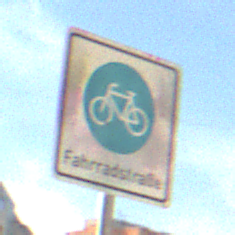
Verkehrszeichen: BeginnFahrradstrasse
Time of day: MorningAfternoon
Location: Outdoor (Urban)
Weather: PartlyCloudy
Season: NotSpecified
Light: Natural